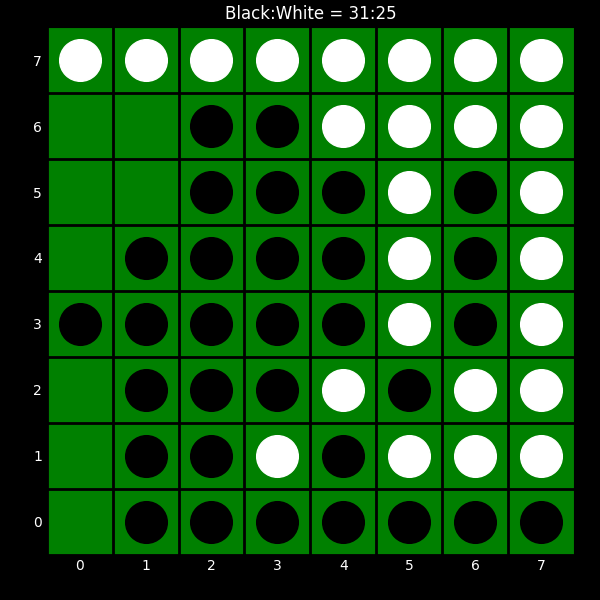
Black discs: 31
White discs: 25